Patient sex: M
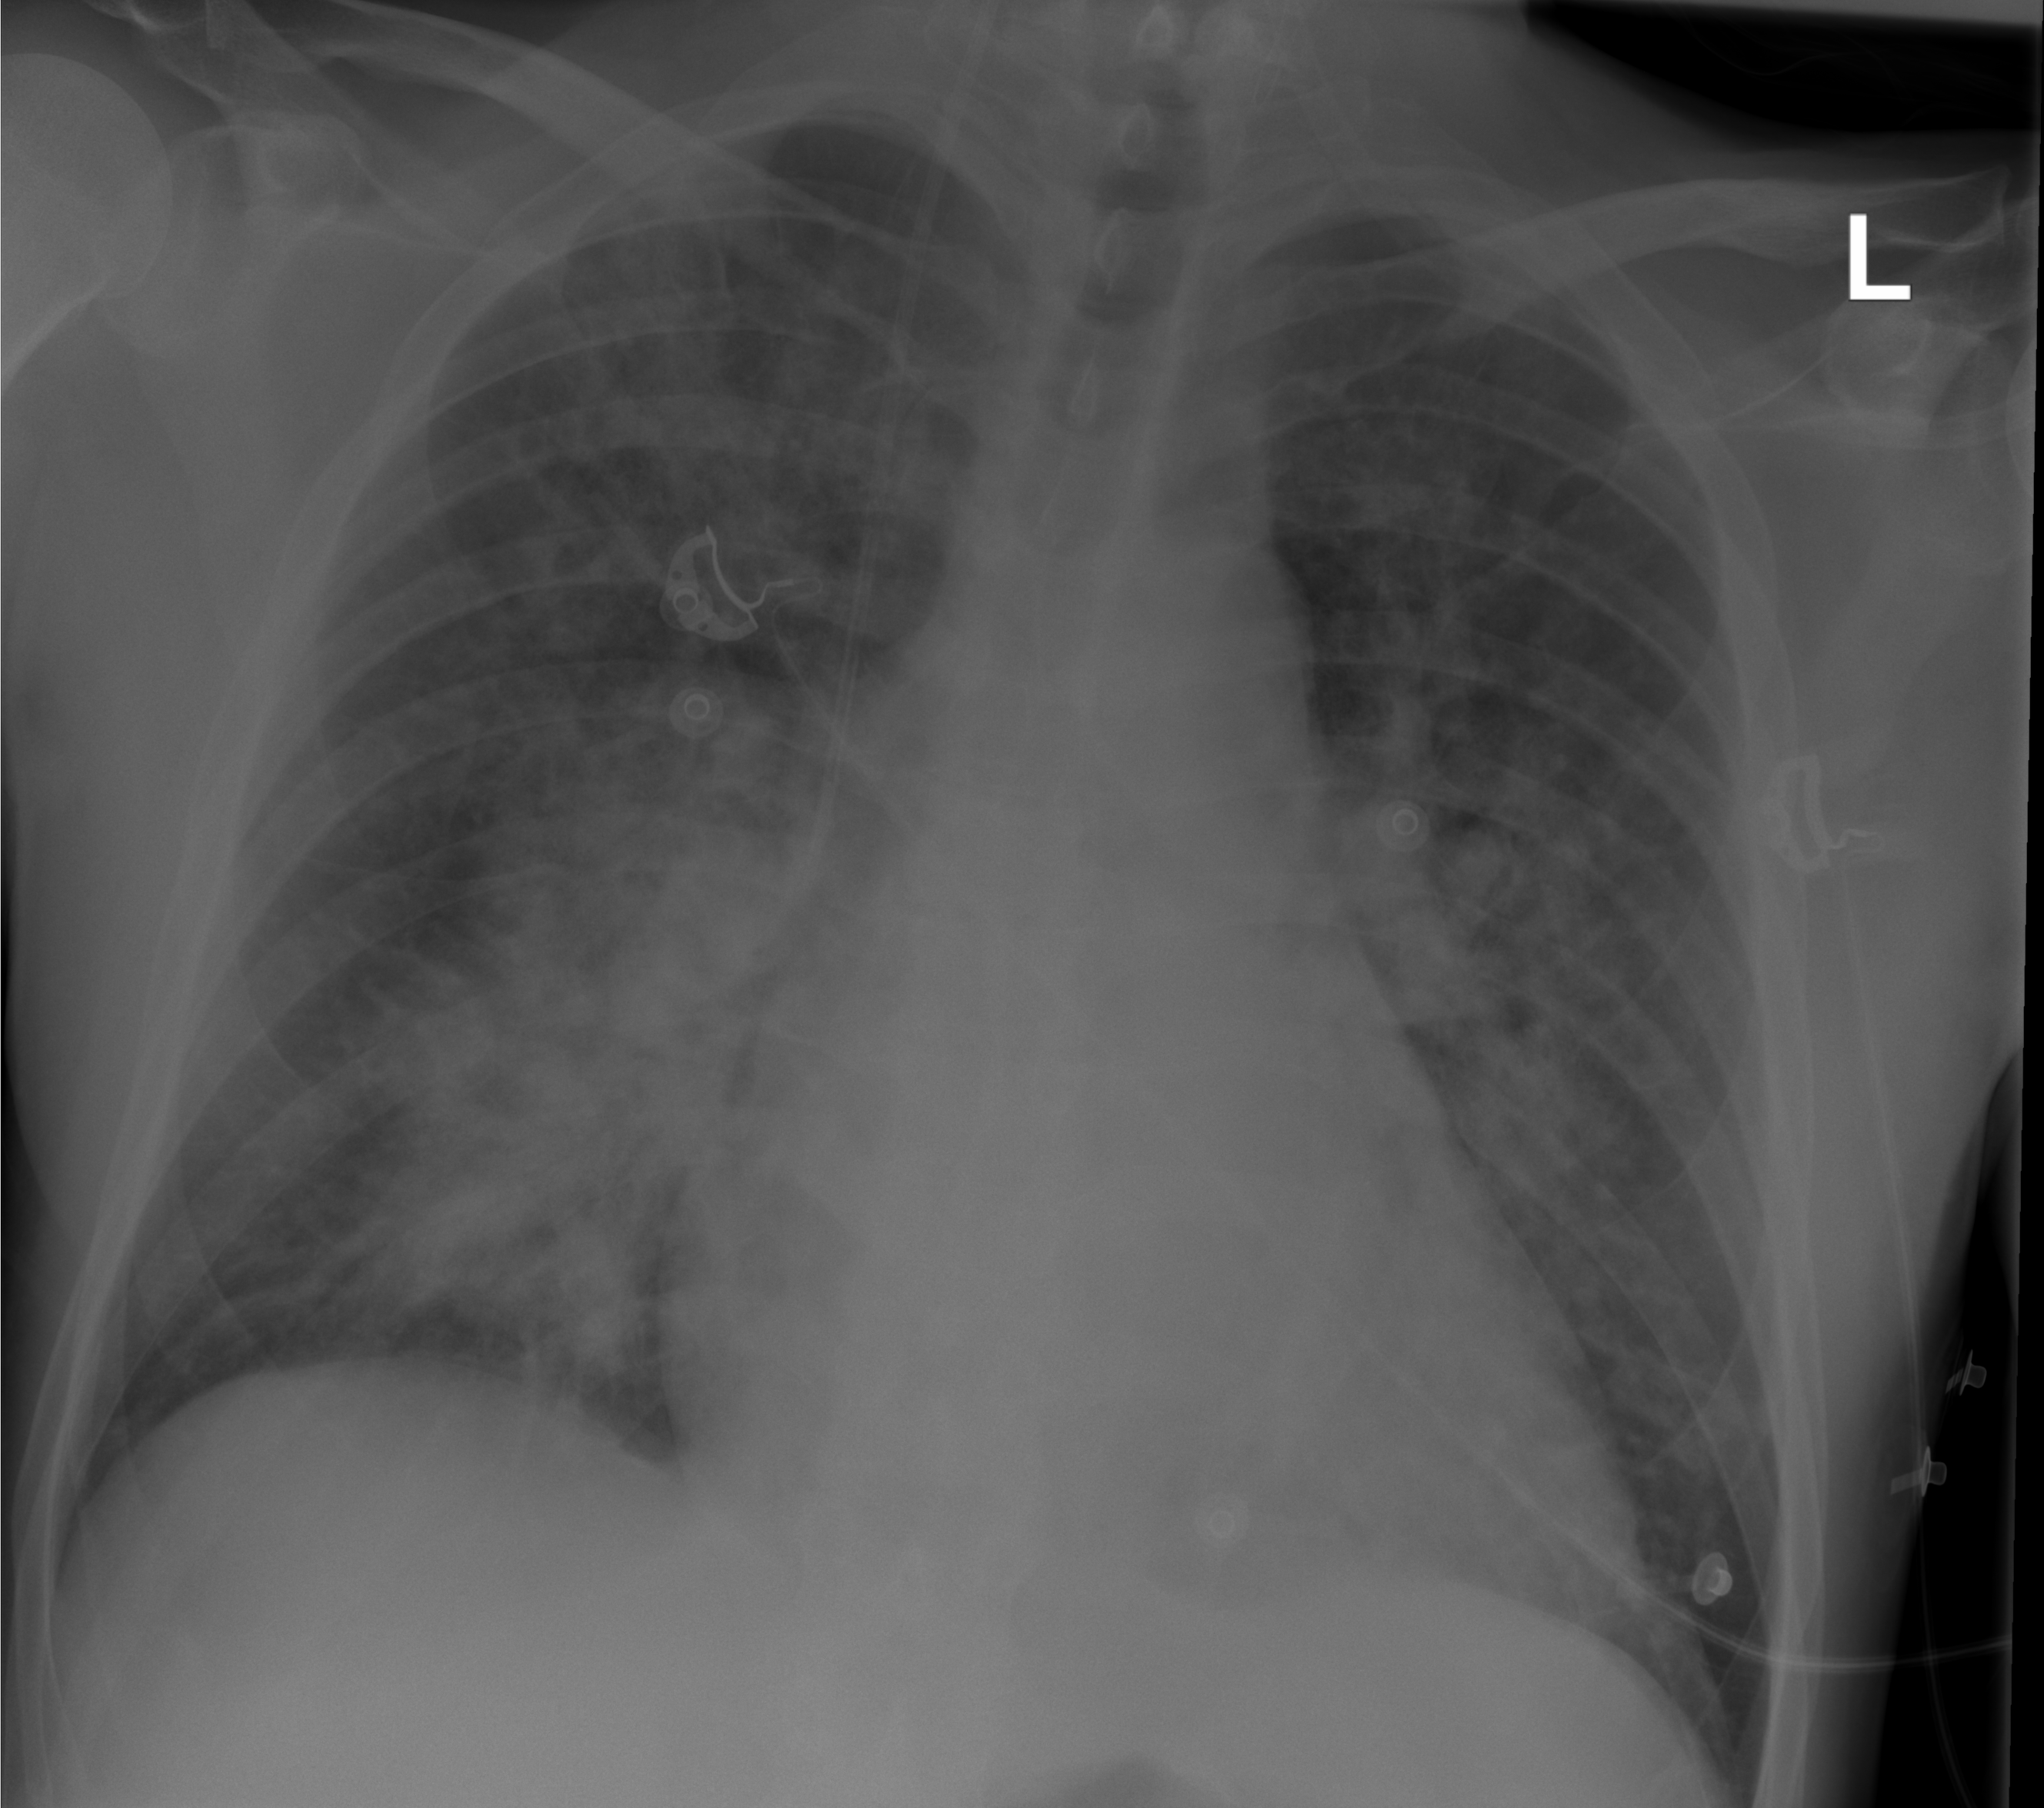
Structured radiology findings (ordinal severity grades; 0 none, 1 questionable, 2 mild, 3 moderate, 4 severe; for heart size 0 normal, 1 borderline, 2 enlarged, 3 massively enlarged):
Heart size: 2
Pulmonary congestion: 0
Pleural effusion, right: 0
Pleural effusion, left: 0
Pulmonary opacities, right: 3
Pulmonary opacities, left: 2
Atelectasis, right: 0
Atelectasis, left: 0